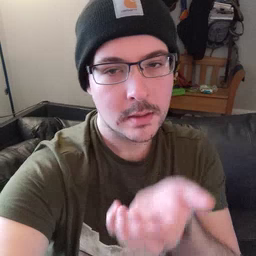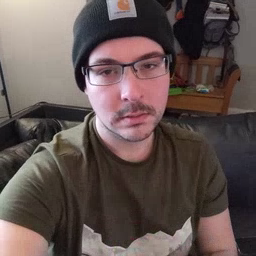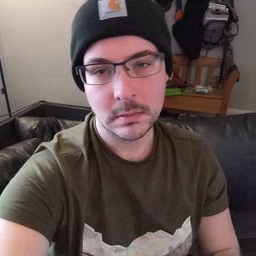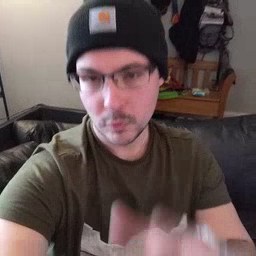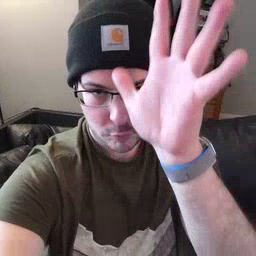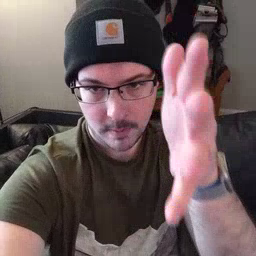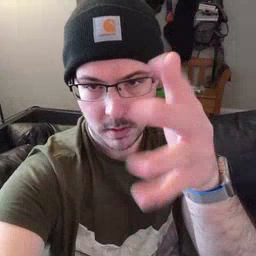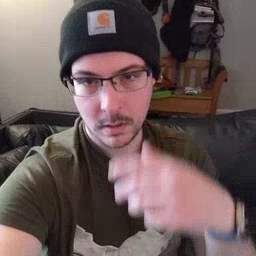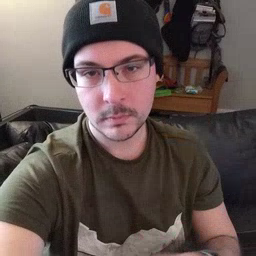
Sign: grandpa